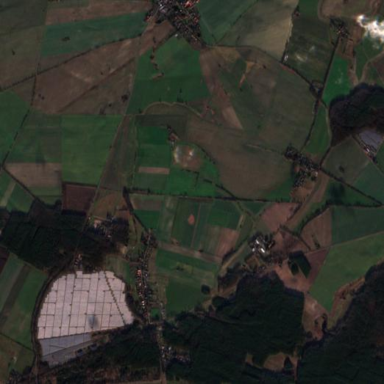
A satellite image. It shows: Picturesque farmland scene.